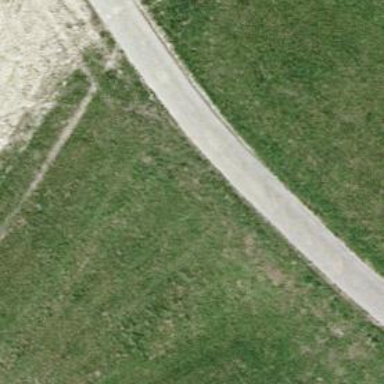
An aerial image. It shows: Well-maintained track road with grade 1 tracktype.